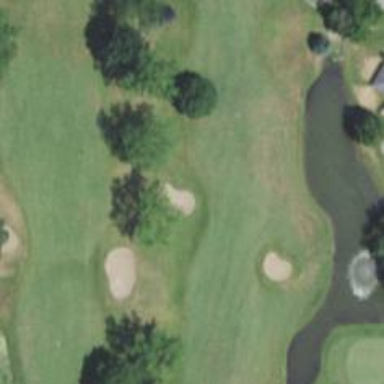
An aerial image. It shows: Golf hole.